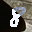
Label: 8